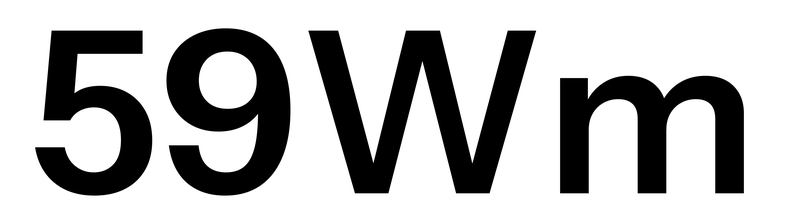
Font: InstrumentSans_SemiBold